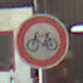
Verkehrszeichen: VerbotRadverkehr
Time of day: Midday
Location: Indoor (Urban)
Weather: NotSpecified
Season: NotSpecified
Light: Natural